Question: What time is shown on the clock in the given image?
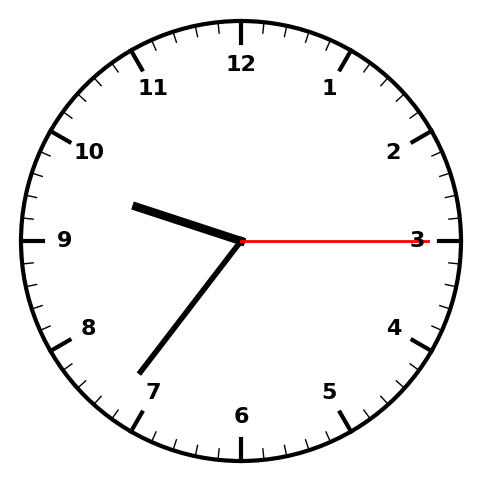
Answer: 09:36:15